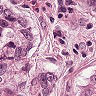
Metastatic tissue present: yes